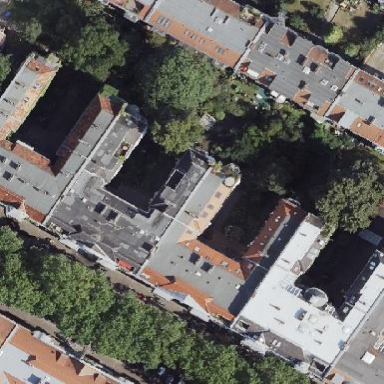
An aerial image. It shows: Apartment building with double saltbox roof shape.